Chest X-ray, PA view. Patient: 48 years old, sex F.
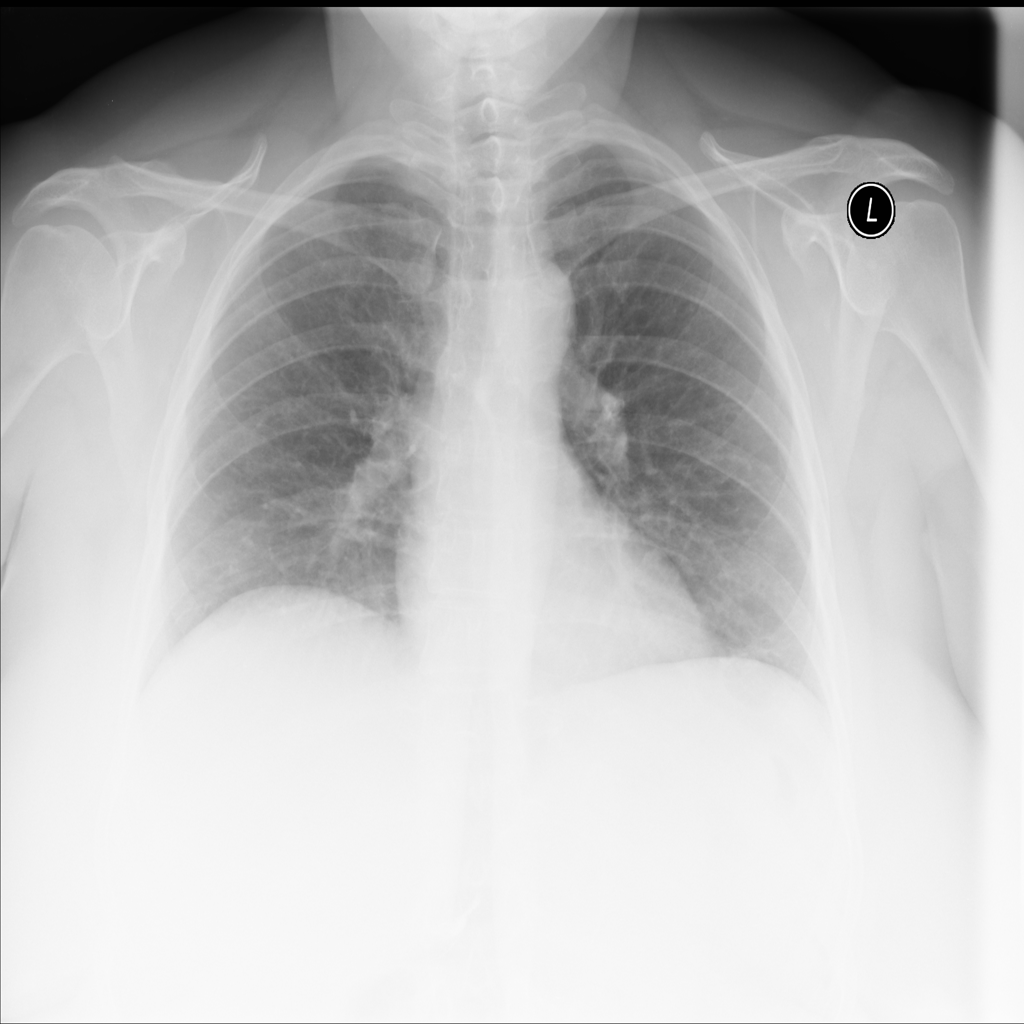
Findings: Pneumothorax